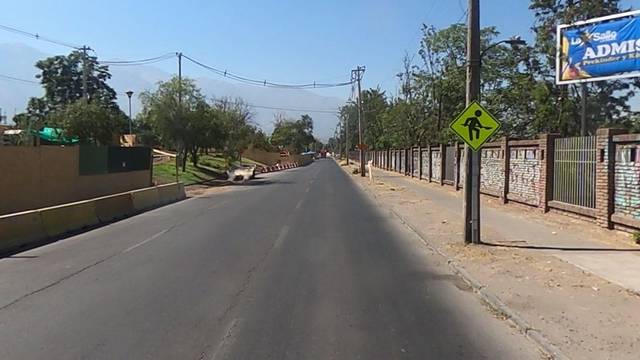
Region: Chile
Coordinates: -33.441, -70.571